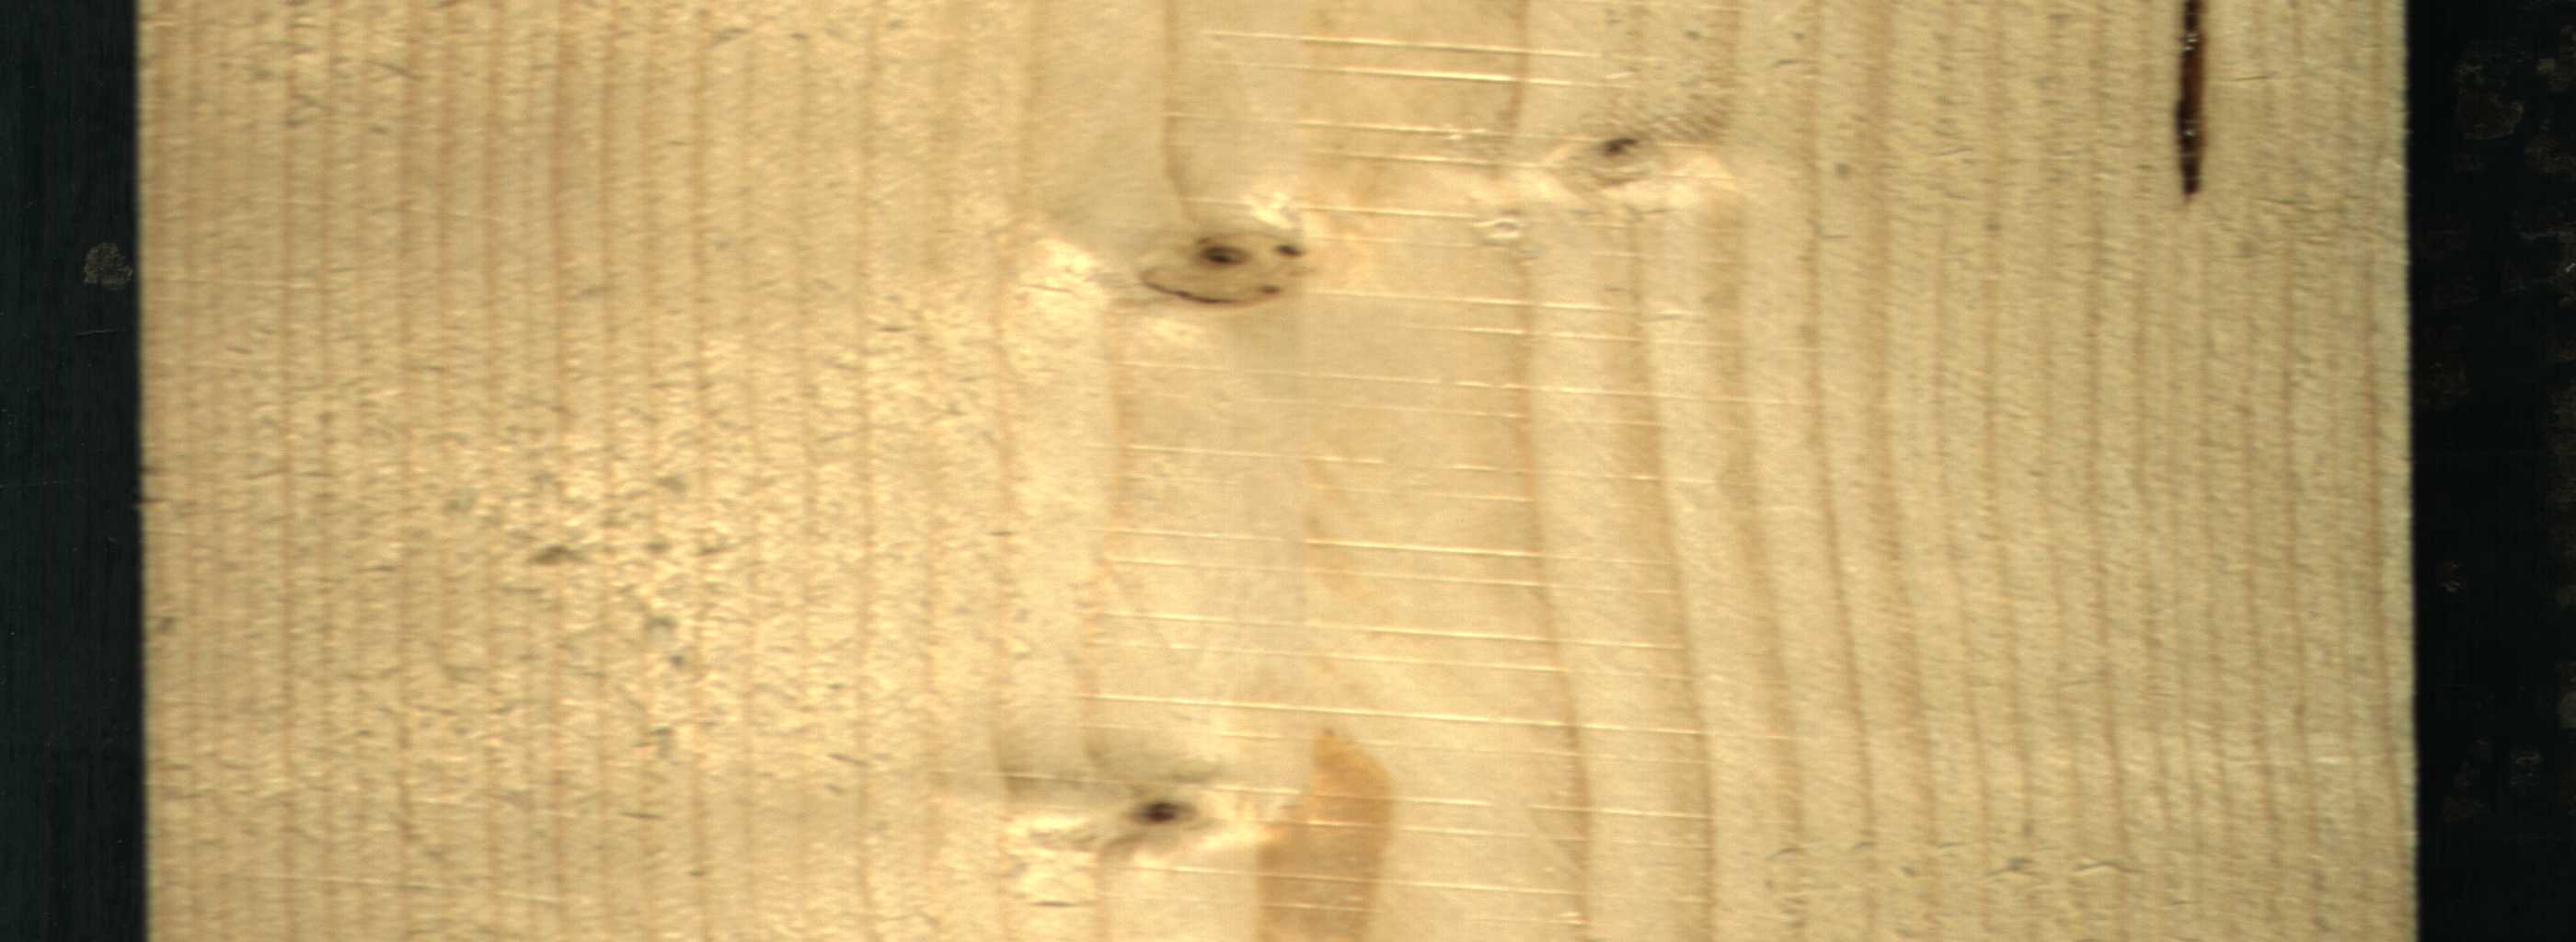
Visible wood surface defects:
resin
Live_Knot
Live_Knot
Live_Knot